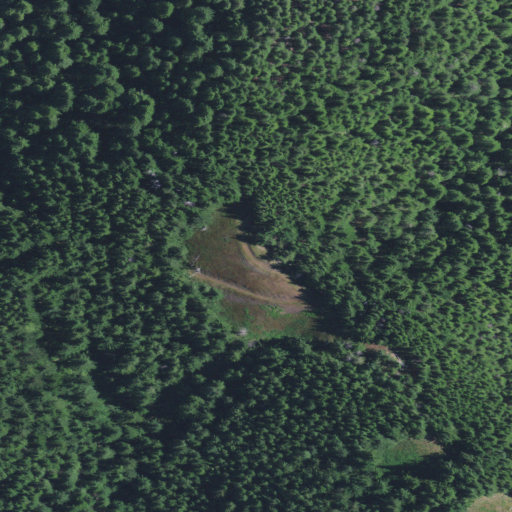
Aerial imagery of mountain in Oregon named Bald Mountain containing evergreen forest and open development